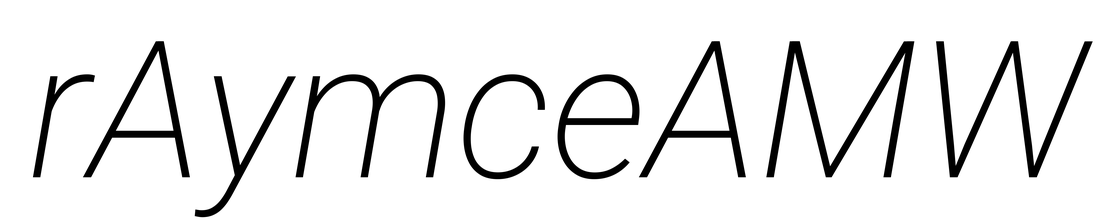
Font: Roboto-Italic_ExtraLight_Italic